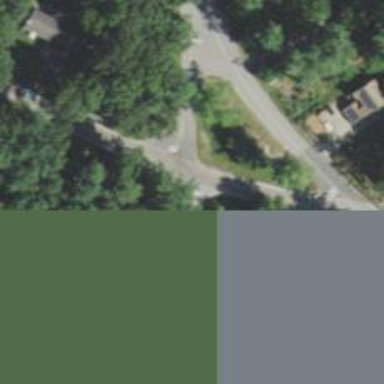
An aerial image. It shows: Stop road.